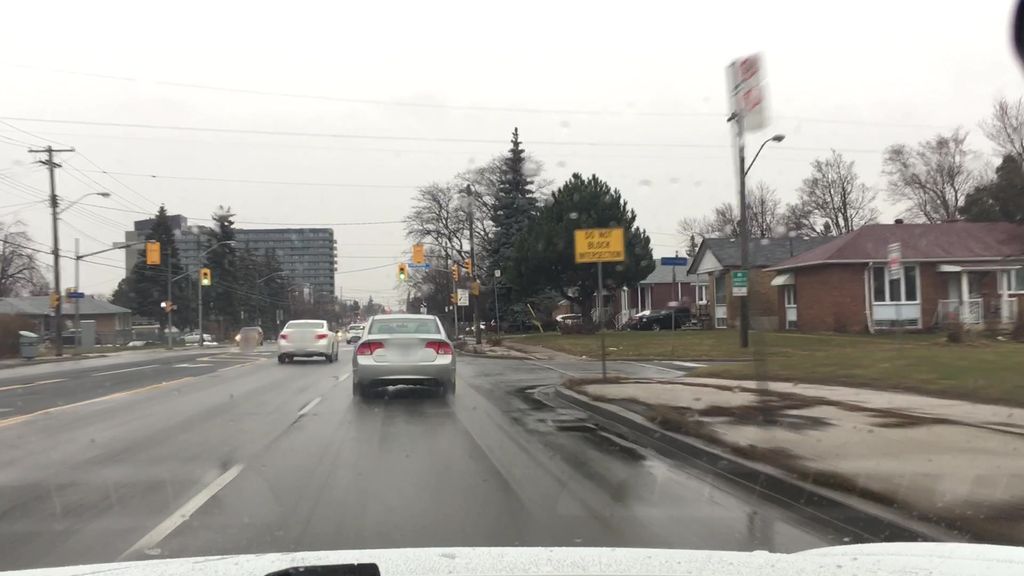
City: toronto